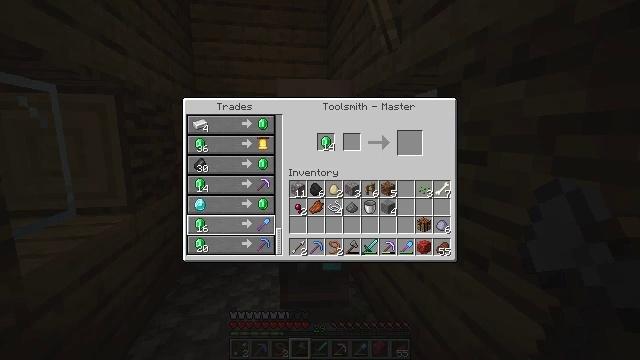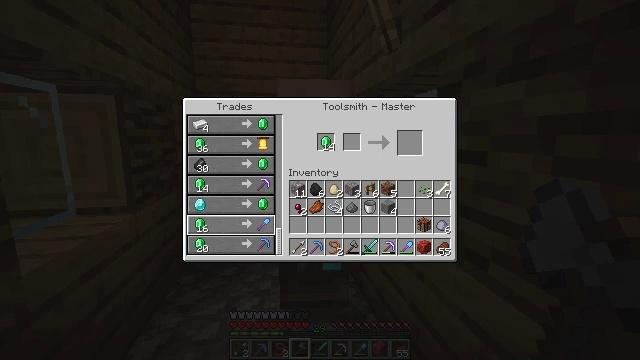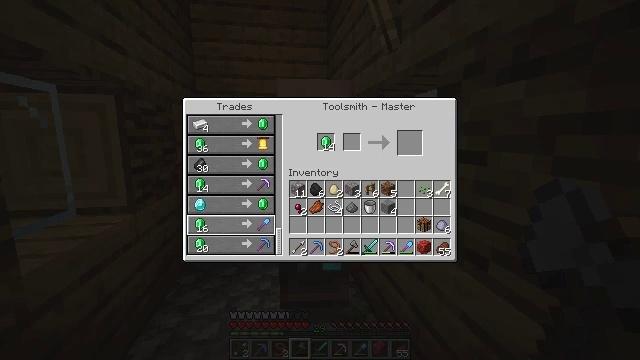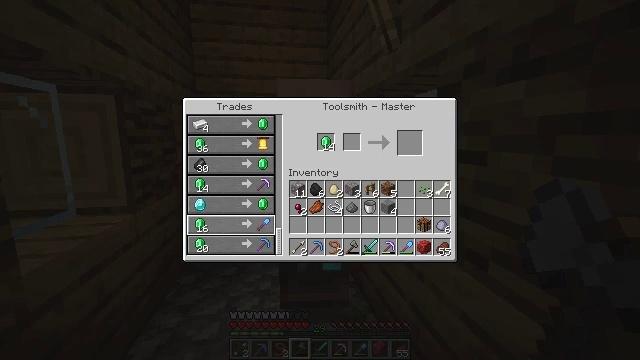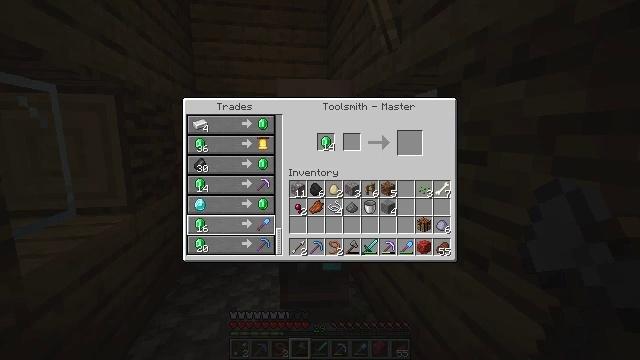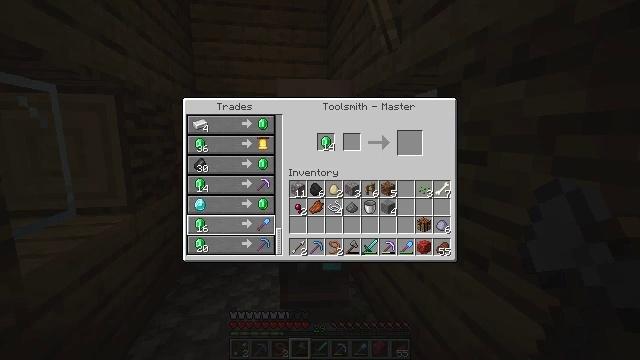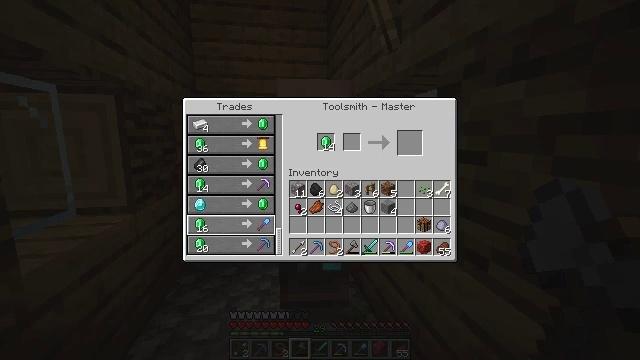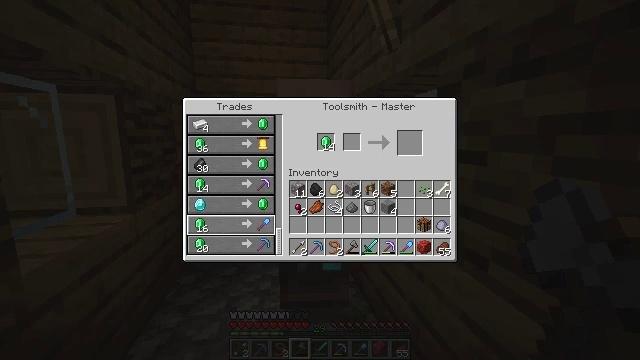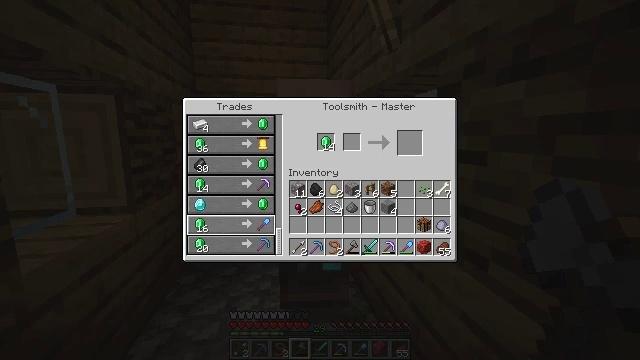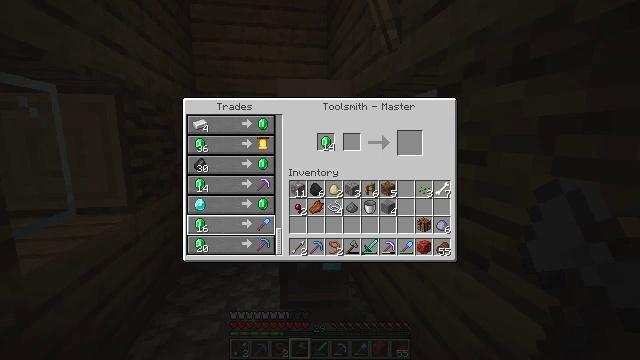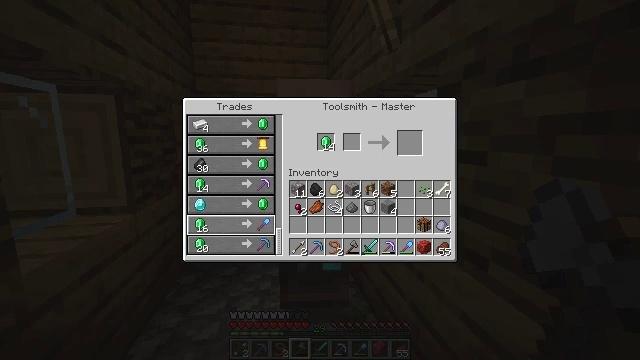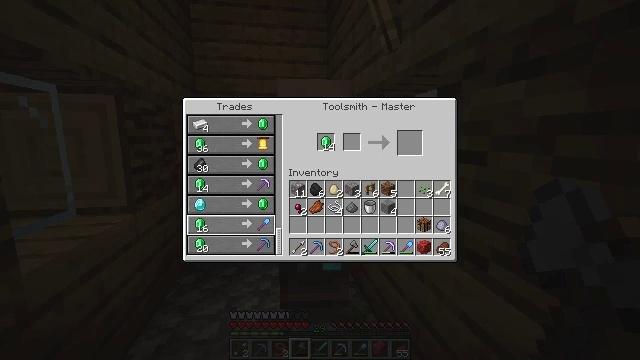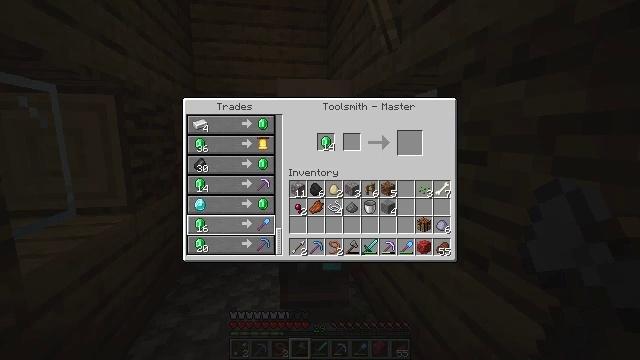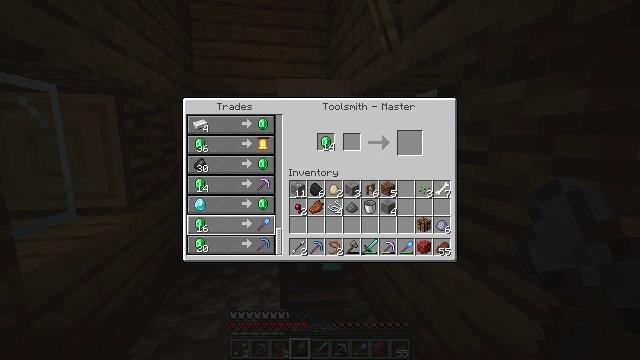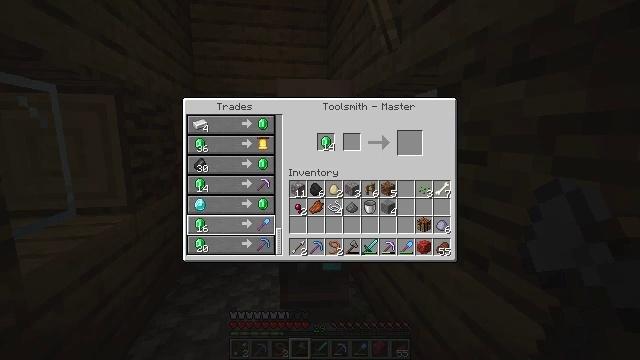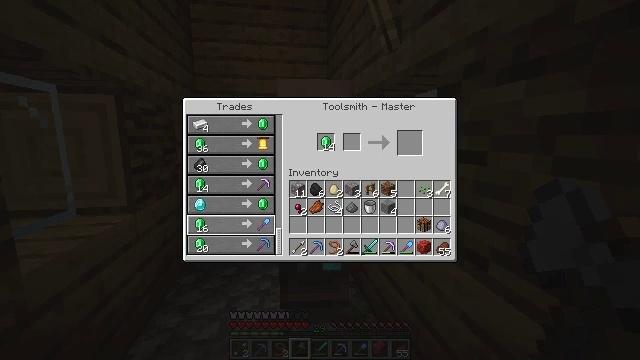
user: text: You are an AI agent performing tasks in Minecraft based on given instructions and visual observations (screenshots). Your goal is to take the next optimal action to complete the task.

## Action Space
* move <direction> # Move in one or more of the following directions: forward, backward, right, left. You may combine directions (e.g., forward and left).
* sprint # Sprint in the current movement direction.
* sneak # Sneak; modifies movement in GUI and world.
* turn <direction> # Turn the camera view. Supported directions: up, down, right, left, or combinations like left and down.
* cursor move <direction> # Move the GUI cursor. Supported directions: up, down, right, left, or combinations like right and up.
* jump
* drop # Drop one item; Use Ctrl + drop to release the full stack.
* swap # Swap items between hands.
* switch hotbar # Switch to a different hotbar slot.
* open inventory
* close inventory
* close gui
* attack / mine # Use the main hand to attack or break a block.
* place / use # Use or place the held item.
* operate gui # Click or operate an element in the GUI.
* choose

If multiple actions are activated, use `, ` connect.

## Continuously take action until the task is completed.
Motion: motion action
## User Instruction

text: Remove a lead from the inventory.
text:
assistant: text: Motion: no_op
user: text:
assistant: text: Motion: no_op
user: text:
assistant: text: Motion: no_op
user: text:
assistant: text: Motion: no_op
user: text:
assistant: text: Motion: no_op
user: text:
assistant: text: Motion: no_op
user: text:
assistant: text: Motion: no_op
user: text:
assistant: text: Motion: no_op
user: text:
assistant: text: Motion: no_op
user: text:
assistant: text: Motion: no_op
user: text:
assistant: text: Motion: no_op
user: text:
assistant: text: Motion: no_op
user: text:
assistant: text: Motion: no_op
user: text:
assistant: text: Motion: no_op
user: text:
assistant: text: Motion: no_op
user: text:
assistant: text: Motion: no_op
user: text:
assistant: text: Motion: no_op
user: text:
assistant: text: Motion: no_op
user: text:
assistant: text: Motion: no_op
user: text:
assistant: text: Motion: no_op
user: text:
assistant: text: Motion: no_op
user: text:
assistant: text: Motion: no_op
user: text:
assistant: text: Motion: no_op
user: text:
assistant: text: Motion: no_op
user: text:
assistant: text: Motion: no_op
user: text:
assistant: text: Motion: no_op
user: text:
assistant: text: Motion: no_op
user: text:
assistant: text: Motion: no_op
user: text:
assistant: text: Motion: no_op
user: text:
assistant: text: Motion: no_op